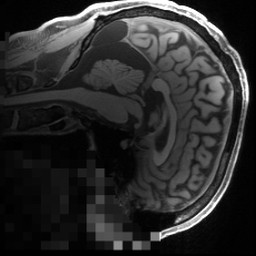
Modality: T1w
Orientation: sagittal
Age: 35
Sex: male
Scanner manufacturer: siemens
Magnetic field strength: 3 T
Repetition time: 2.55 s